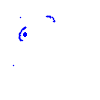
Particle: electron